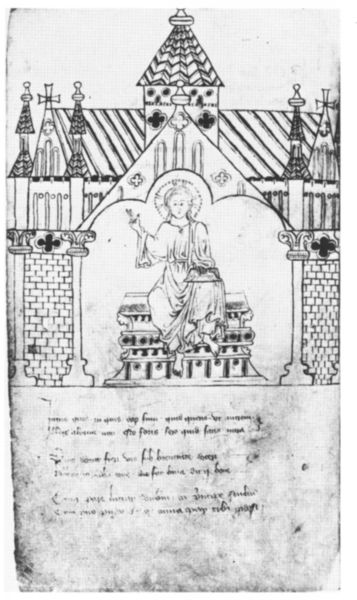
Titel: Das schwarze Buch der Schatzkammer (The Black Book of the Exchequer)
Institution: London, Public Record Office
Schlagwörter: hand, mann, kirchturm, sitzen, fenster, finger, geste, säulen, zeichnung, dach, gebäude, schloss, falten, mensch, steine, kirche, gewand, sitzend, turm, schrift, papier, sitz, mauer, thron, fugen, buch, burg, kreuz, türme, druck, seite, schwarzweiß, altar, kapitelle, buchseite, pergament, heiligenschein, kreuze, christus, jesus, segen, heiliger, glorie, jreuz